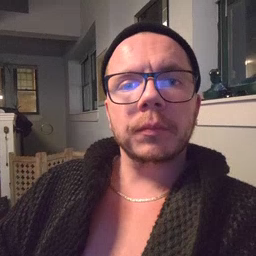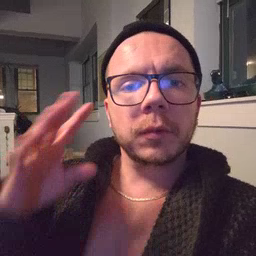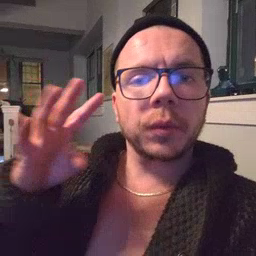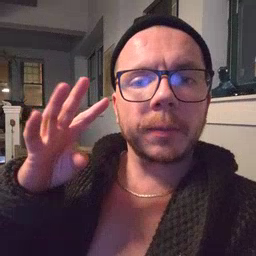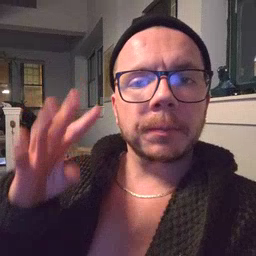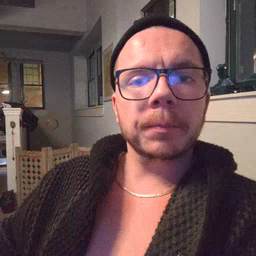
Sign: noisy